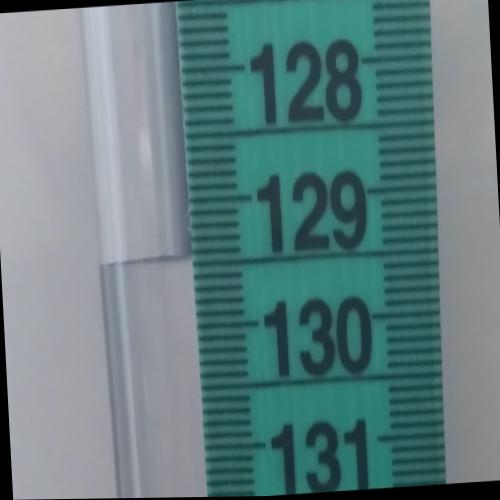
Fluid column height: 129.5 cm